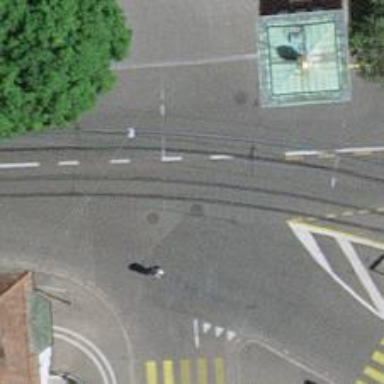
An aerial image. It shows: Tram level crossing on the railway.